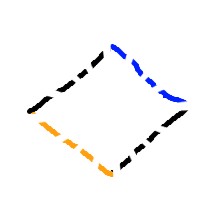
Shape: rhombus